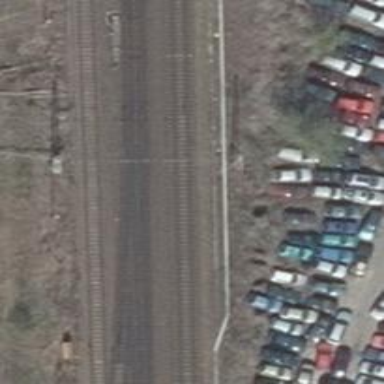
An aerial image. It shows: Siding service line with electrified contact lines.